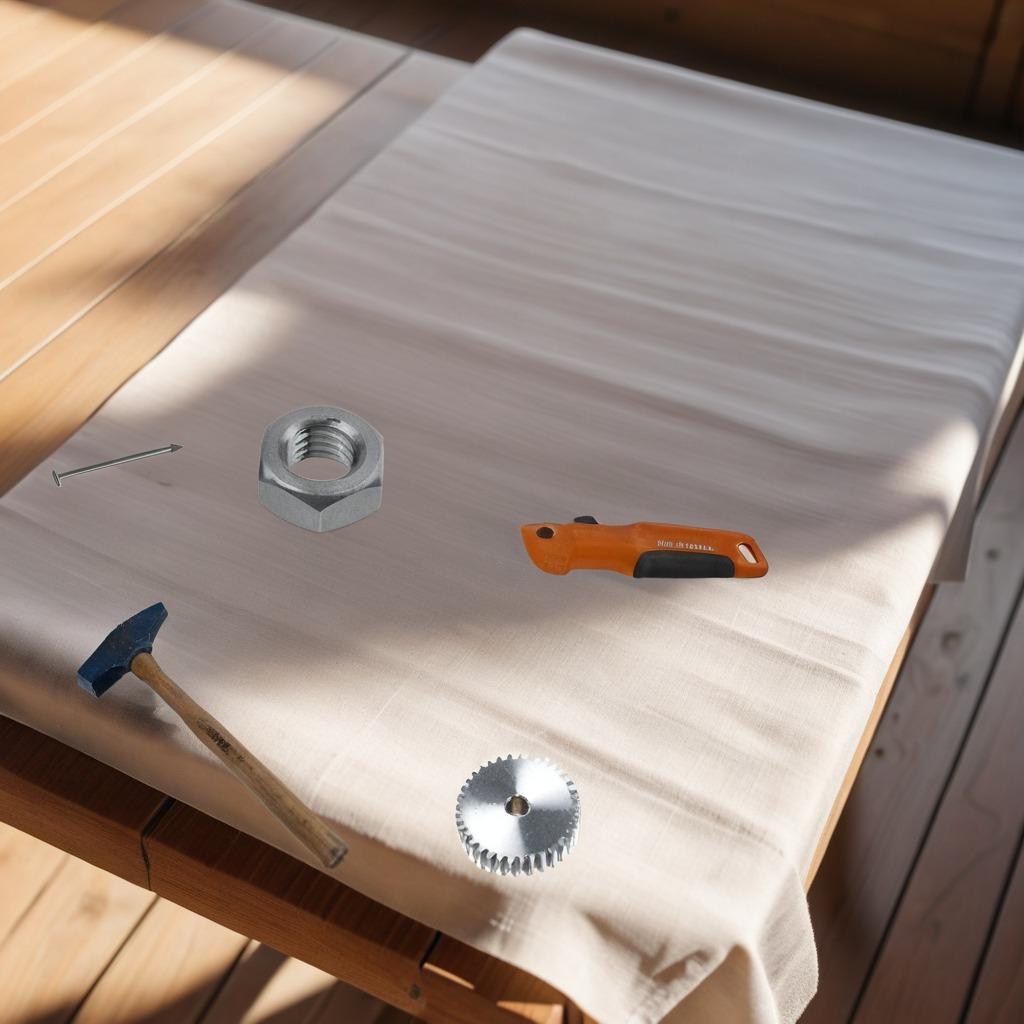
A steel gear with teeth, a utility knife, a hammer, an iron nail, and a metal nut are lying on the wooden table.